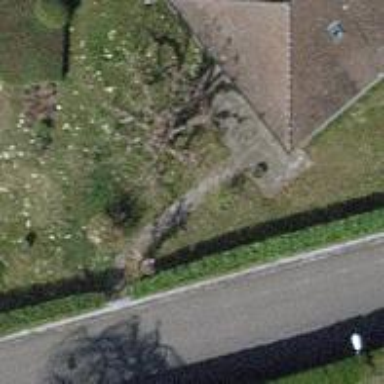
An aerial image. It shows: Garden with deciduous broadleaved trees.